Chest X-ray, AP view. Patient: 46 years old, sex M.
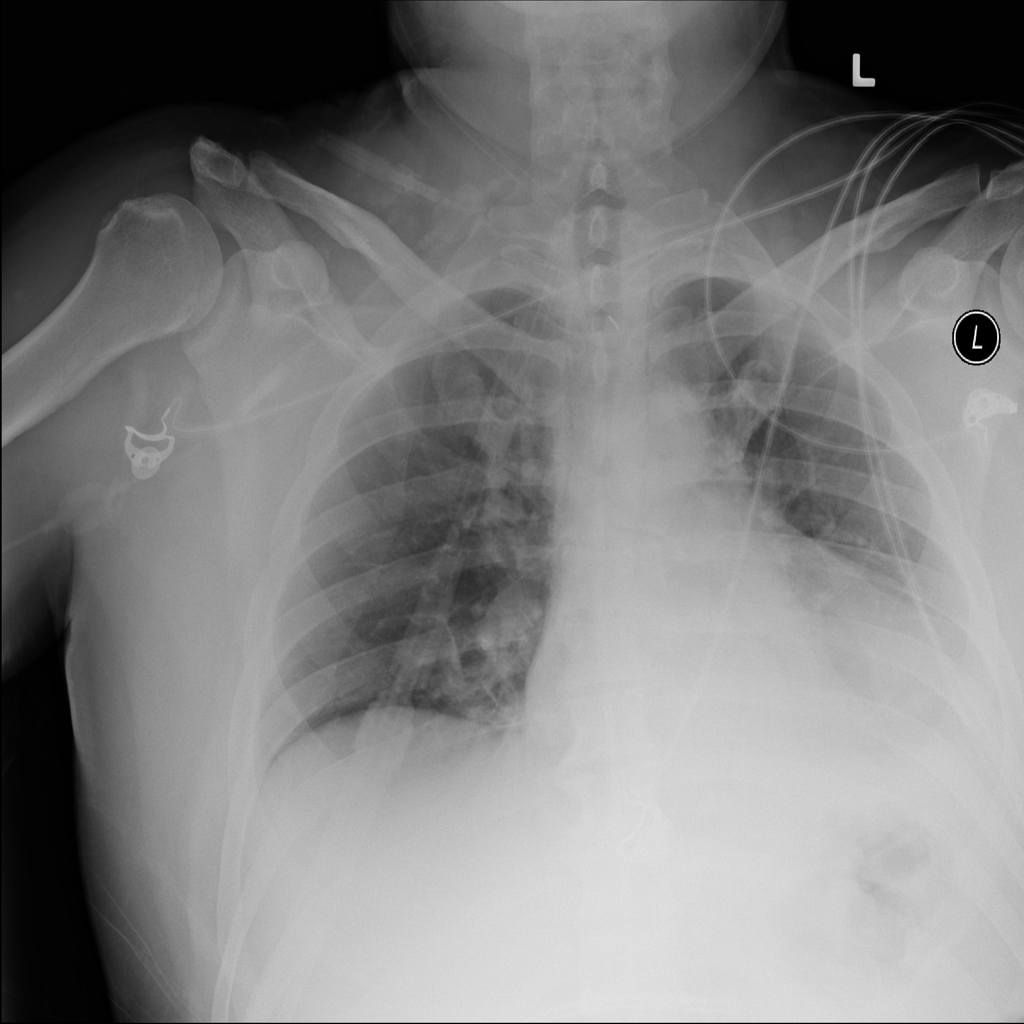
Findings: Atelectasis, Effusion